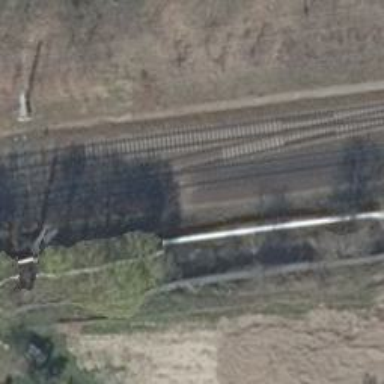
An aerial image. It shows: Railway with electrified contact lines.